Question: By default, ML HTTP server will use the inside ML.
(It seems all ML training materials refer to that type of configuration.)
Any changes in the XQuery programs will need to upload into the Module DB first. That could be accomplished by using or ml-gradle commands.
CI/CD does not access the ML cluster directly. Everything is via ml-gradle from a machine dedicated from code deployment to different ML enviroments like dev/uat/prod etc.
However it is also possible to configure the ML app server to use the XQuery program from like below screenshot.

With that configuration, it is not required to reload the programs into ML Module DB.
The changes in the program have to be in the ML server itself. CI/CD will need to access to the ML cluster directly. One advantage of this way is that developer will easily see whether the changes in the program have been indeed deployed, as all changes are sitting as physical readable text files in the disk.
1. Which way is better? Why?
2. Any ML query perforemance difference between these two different approaches?
3. For the physical file approach, does it mean that CI/CD will need to deploy the program changes to all the ML hosts in the ML cluster? (I guess it is not a concern if HTTP server refers XQuery programs from Module DB inside ML. ML cluster will auto sync the code among different hosts.)
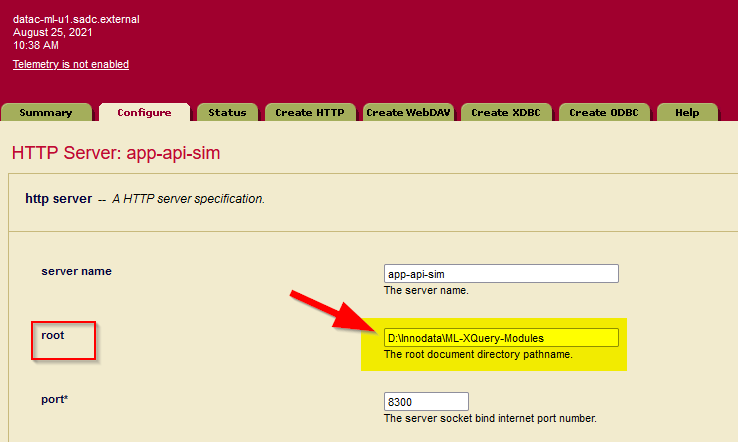
Answer: In general, it's recommended to deploy modules to a database rather than the filesystem.
This makes deployment more simple and easy, as you only have to load the module once into the modules database, rather than putting the file on every single host. If you use the filesystem, then you need to put those files on every host in the cluster.
With a modules database, if you were to add nodes to the cluster, you don't have to also deploy the modules. You can then also take advantage of High Availability, backup and restore, and all the other features of a database.
Once a module is read, it is loaded into caches, so the performance impact should be negligible.
<URL> so that the configurations can be installed in that database.
Some might look to use filesystem for simple development on a single node, in which changes saved to the filesystem are made available without re-deploying. However, you could use something like the <URL> to auto-deploy modules as they are modified on the filesystem and achieve effectively the same thing using a modules database.